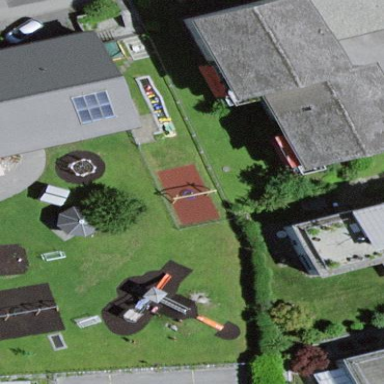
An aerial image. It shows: Playground area for leisure activities on the land.